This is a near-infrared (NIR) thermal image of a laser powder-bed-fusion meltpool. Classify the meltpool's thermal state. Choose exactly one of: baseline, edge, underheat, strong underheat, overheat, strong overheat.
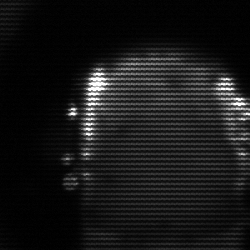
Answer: baseline